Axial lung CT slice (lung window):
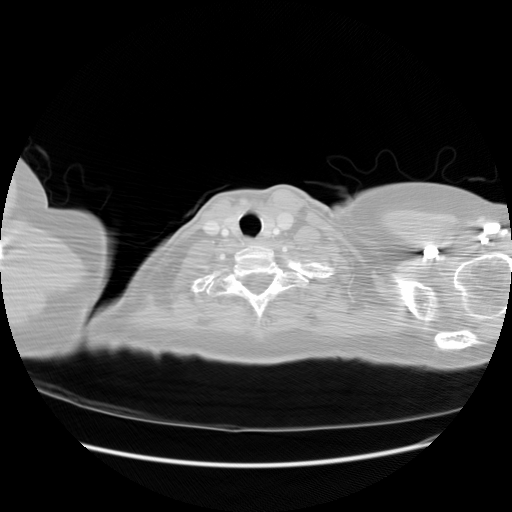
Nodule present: no